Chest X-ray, PA view. Patient: 58 years old, sex M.
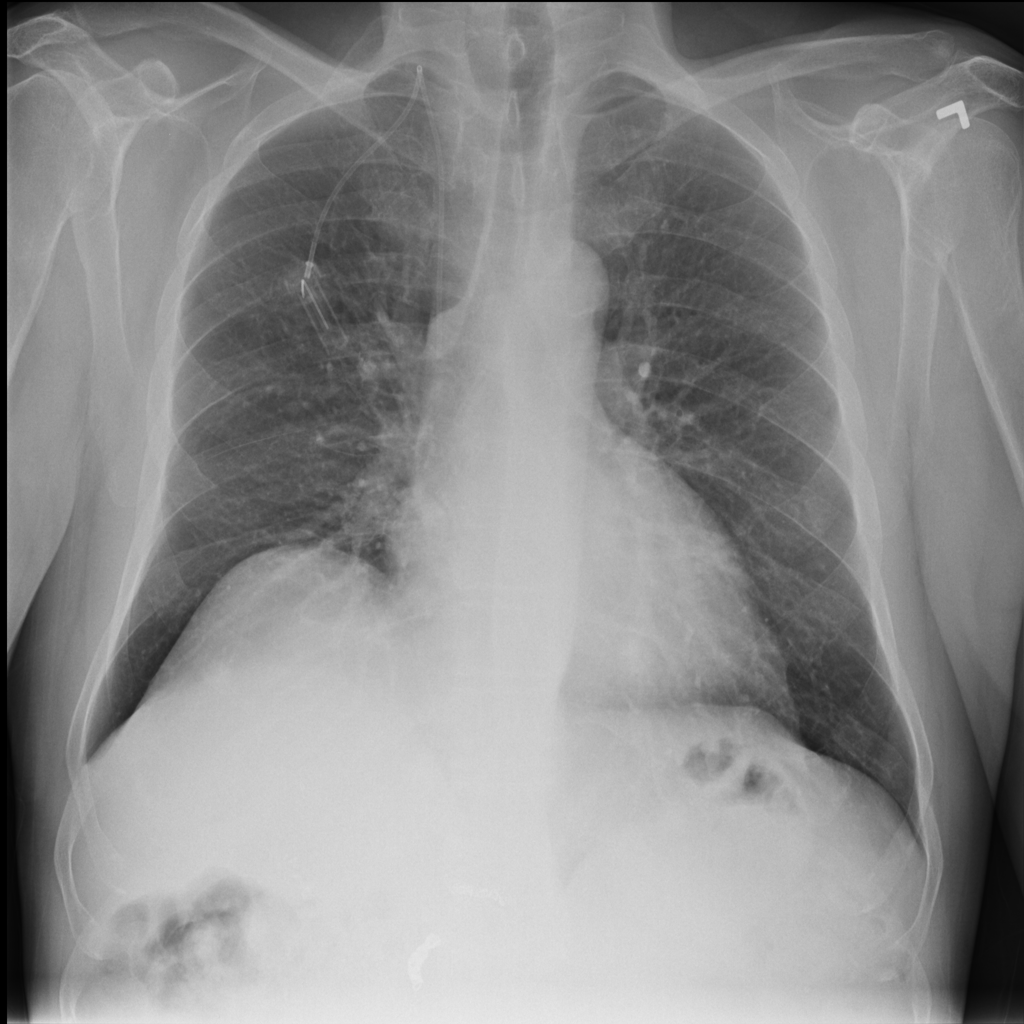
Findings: No Finding